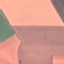
Land use / land cover class: AnnualCrop